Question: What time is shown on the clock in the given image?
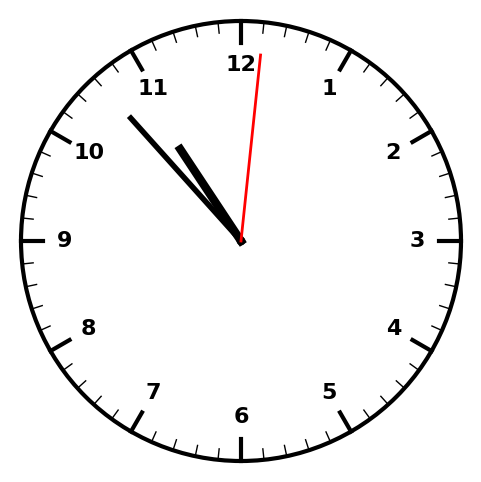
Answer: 10:53:01